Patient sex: F
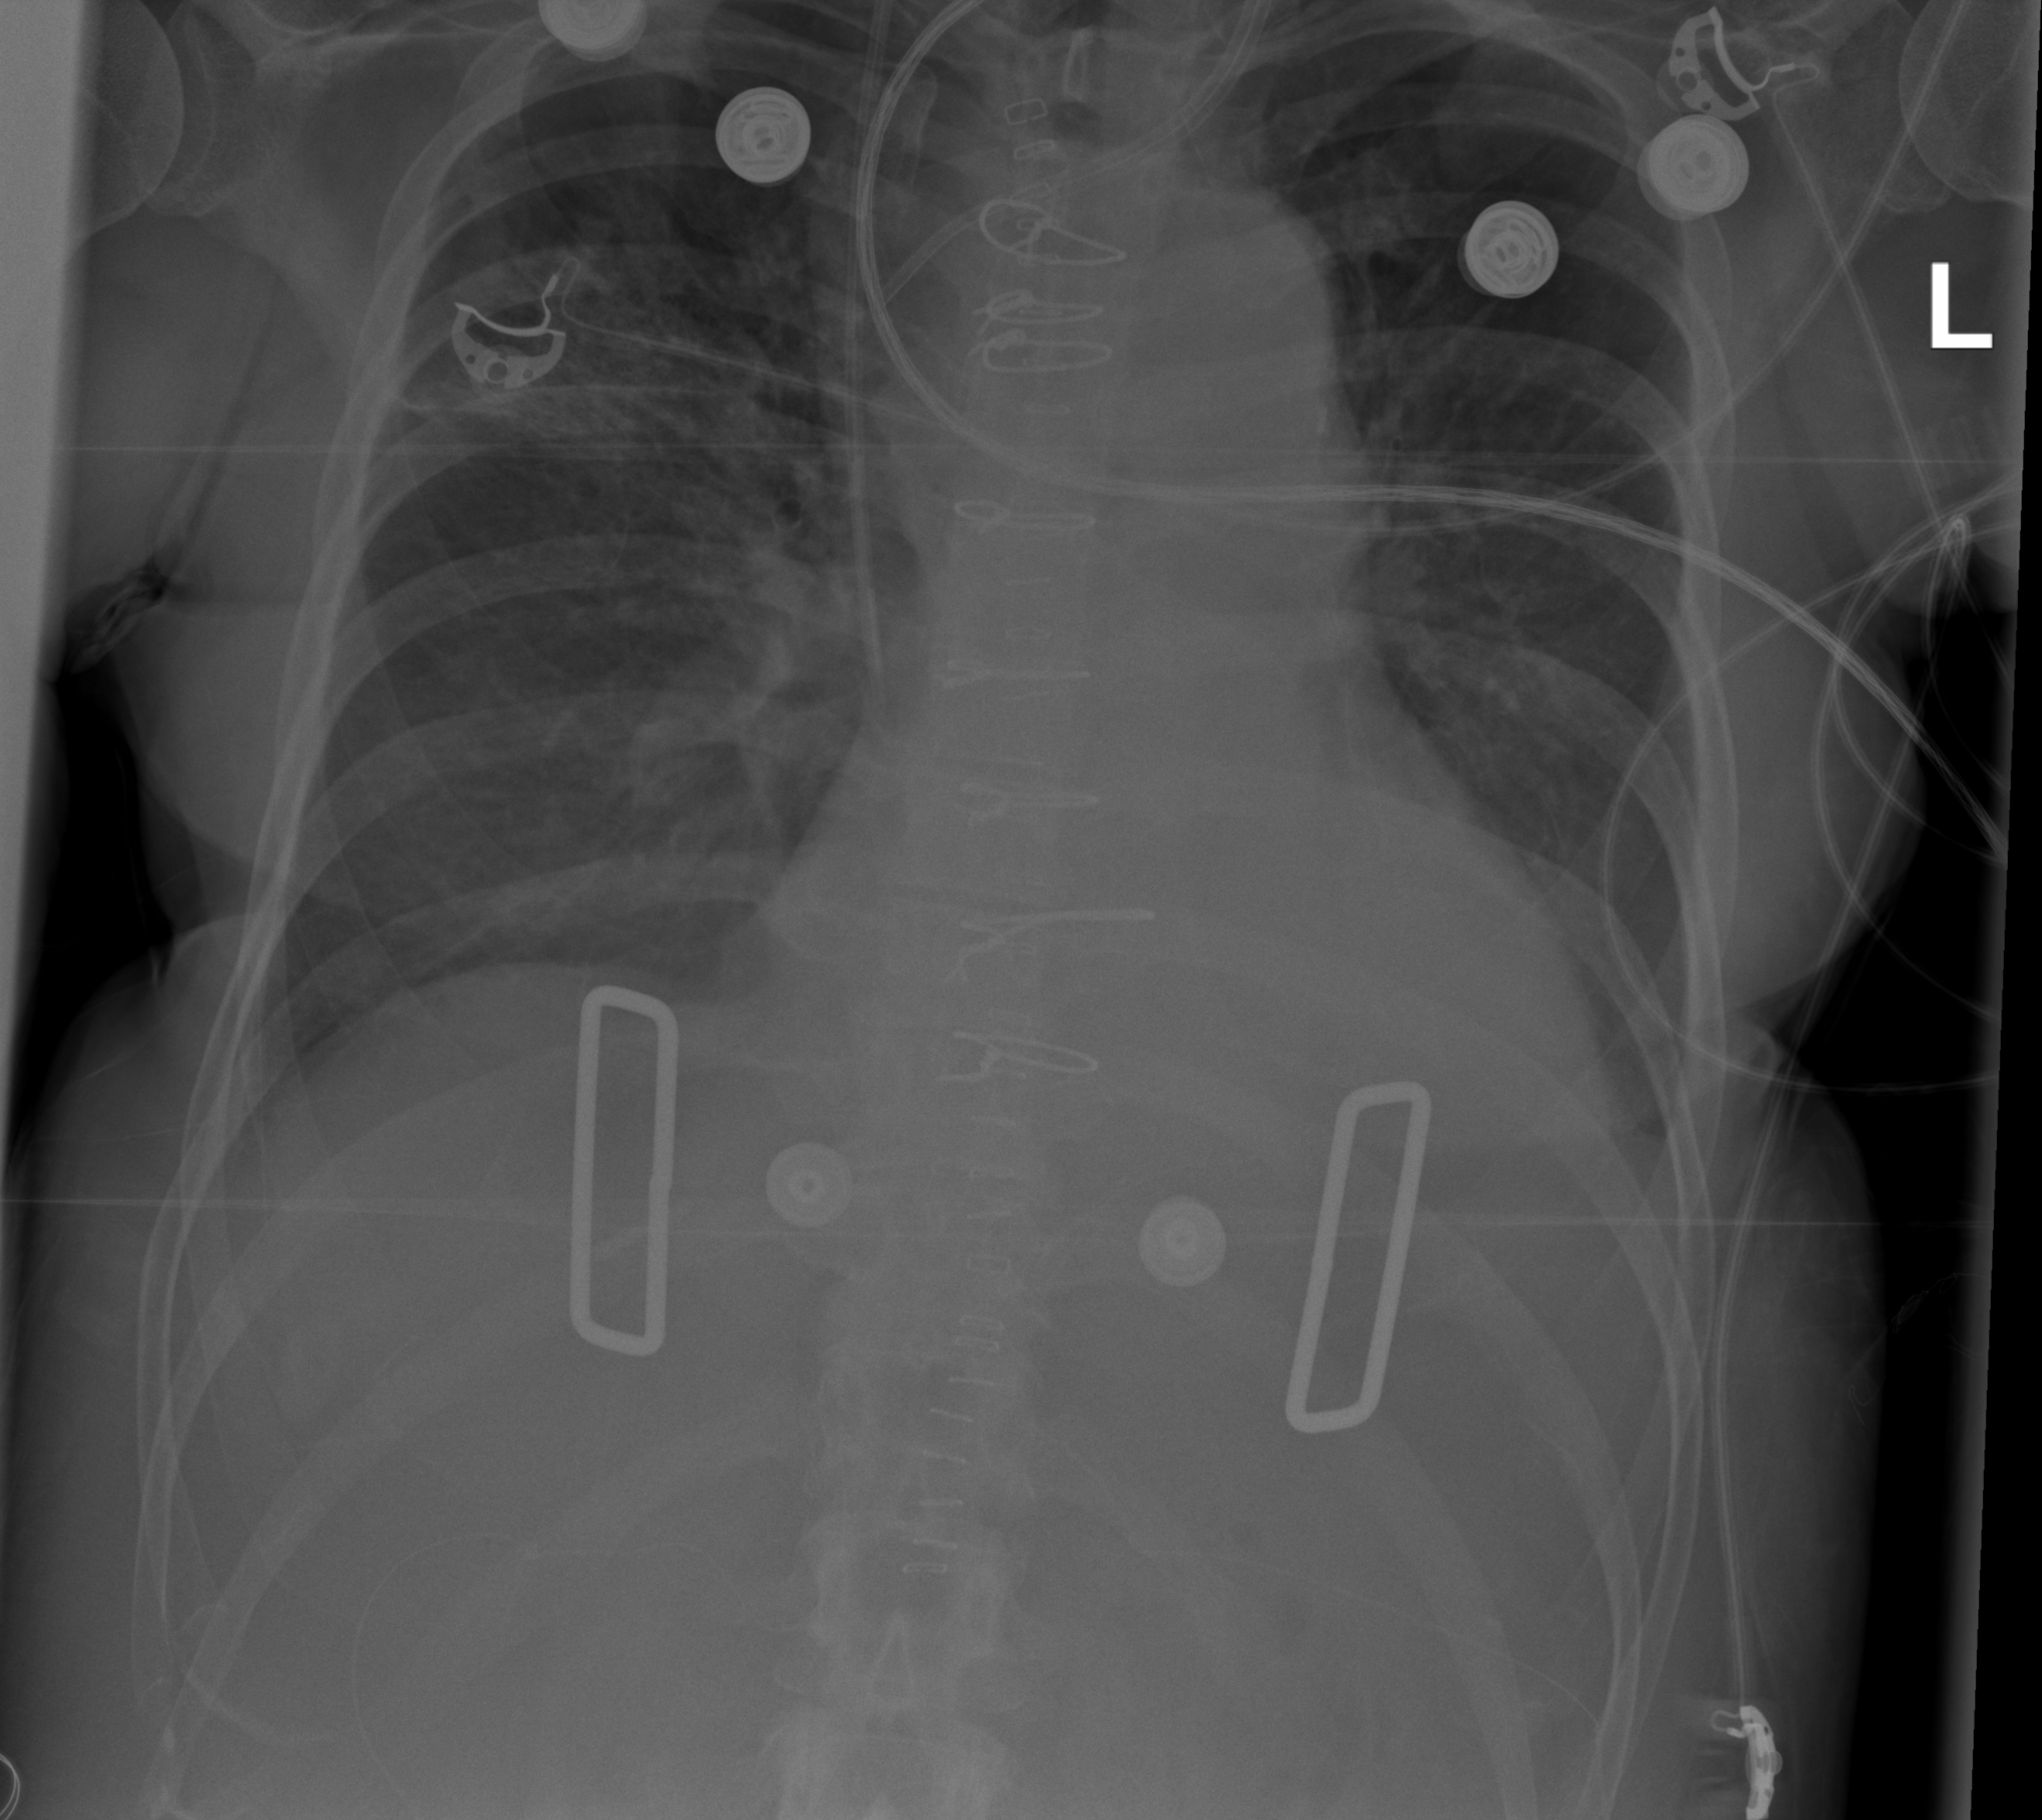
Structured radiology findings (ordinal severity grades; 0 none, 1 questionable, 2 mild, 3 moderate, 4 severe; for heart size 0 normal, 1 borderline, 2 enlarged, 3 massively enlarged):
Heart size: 2
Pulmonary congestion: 2
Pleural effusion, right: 0
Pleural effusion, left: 0
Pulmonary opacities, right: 2
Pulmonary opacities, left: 0
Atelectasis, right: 0
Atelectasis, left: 0